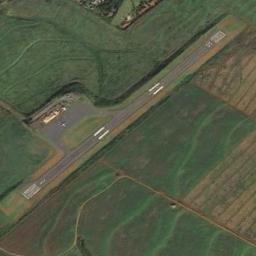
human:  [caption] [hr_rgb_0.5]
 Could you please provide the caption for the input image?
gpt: An airport with a runway on the farmland and a plane parked on the airport .

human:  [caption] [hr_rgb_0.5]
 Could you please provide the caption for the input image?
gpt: There is an airport in the middle of the field .

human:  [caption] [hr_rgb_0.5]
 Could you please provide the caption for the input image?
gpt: This airport has only one runway .

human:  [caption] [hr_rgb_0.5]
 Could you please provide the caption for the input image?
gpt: A runway at the airport is surrounded by a green farmland with several airport houses next to the runway .

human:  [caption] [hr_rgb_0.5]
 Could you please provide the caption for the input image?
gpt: The grass is near the airport .